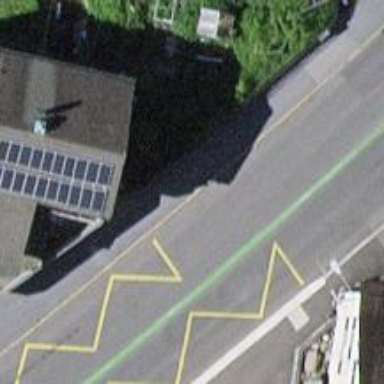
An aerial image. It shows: Bus stop with designated stop position for public transport.